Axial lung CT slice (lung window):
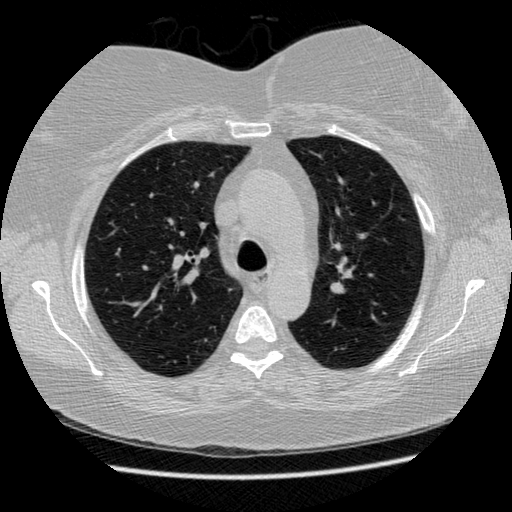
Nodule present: no